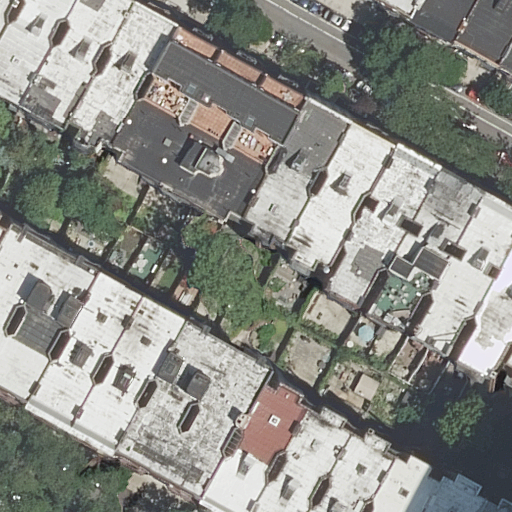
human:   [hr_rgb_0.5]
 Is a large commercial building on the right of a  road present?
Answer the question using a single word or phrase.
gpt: no

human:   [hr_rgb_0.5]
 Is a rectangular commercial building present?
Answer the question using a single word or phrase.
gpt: no

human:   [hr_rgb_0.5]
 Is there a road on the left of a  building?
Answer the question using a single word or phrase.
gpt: yes

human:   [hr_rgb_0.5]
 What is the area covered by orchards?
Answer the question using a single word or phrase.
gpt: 0m2

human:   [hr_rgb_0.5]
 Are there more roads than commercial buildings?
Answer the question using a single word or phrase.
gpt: yes

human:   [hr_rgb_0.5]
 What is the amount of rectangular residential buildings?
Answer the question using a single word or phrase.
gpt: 10

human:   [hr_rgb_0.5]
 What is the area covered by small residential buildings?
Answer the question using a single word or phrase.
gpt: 124m2

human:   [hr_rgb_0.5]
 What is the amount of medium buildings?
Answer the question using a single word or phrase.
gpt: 18

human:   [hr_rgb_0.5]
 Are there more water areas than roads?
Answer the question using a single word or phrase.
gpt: no

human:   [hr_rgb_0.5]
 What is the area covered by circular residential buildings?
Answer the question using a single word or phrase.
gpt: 0m2

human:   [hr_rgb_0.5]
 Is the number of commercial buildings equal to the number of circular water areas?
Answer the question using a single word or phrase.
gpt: yes

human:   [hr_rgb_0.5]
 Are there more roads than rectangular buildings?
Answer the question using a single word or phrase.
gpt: no

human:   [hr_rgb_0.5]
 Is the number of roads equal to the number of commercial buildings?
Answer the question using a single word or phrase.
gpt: no

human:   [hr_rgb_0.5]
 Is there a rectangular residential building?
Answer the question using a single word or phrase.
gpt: yes

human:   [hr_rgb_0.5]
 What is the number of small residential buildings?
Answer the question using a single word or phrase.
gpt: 6

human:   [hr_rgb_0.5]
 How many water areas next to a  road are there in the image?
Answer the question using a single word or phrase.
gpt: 0

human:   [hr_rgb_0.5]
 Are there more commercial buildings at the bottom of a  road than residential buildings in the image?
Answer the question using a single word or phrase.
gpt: no

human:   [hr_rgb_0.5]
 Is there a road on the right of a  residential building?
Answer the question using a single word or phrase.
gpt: yes

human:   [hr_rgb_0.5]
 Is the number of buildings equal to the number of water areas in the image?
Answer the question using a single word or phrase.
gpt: no

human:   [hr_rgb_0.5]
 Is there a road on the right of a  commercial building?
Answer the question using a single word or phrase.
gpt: no

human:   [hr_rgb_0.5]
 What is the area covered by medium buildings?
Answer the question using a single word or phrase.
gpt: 3968m2

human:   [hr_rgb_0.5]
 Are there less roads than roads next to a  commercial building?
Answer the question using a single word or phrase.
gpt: no

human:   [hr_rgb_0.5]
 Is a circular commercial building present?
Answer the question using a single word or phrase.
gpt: no

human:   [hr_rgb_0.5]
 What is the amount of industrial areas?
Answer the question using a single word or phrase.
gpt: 0

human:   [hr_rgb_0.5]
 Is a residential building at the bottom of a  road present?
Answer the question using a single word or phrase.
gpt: yes

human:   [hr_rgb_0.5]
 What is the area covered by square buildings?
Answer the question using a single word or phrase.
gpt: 0m2

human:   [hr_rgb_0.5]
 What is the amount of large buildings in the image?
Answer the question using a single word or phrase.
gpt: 3

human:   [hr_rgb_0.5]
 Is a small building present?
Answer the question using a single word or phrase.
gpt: yes

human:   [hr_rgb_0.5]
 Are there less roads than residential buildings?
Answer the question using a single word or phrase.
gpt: yes

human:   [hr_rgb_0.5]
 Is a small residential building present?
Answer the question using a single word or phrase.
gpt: yes

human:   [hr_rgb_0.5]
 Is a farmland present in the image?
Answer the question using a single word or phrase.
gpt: no

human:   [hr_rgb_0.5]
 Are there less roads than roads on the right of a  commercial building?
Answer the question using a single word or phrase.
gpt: no

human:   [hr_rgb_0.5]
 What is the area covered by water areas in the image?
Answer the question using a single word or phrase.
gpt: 0m2

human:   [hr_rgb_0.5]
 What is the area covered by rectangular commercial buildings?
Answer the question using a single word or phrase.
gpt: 0m2

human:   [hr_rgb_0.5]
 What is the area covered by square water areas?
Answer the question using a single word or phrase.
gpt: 0m2

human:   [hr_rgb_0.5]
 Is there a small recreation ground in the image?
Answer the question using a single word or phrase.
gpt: no